Question: I was wondering if there was any way to toggle/disable designer role from code. The desired effect from command: 'webedit:toggledesigncapability'.
Image of command in page editor:

How can I toggle the designing capabilities from code?
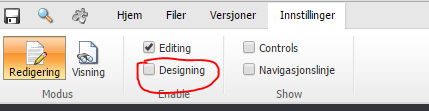
Answer: Code below toggles the state of this setting for the current user. It should work for you or at least point you in the right direction. I didn't have time to test it so you need to do this on your own. Remember to refresh to page after you executed the code:
'''
string key = "/Current_User/Page Editor/Capability/design";
if (Sitecore.Web.UI.HtmlControls.Registry.GetString(key, "on") == "on")
{
Sitecore.Web.UI.HtmlControls.Registry.SetString(key, "off");
}
else
{
if (WebEditUtil.CanDesignItem(Sitecore.Context.Item))
{
Sitecore.Web.UI.HtmlControls.Registry.SetString(key, "on");
}
}
'''